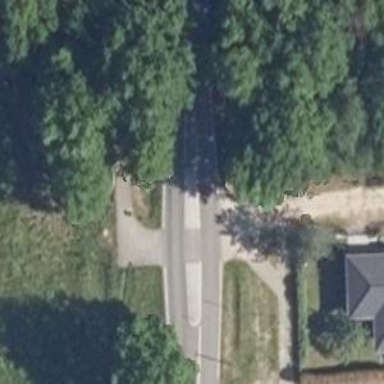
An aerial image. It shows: Unmarked crossing with pedestrian island.